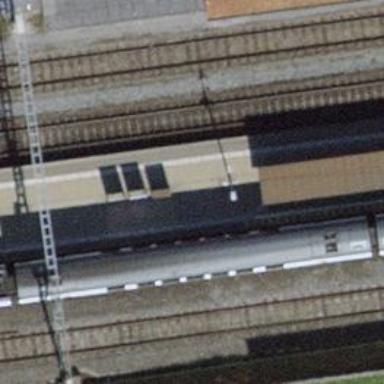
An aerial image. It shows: Public transport stop position along the railway.